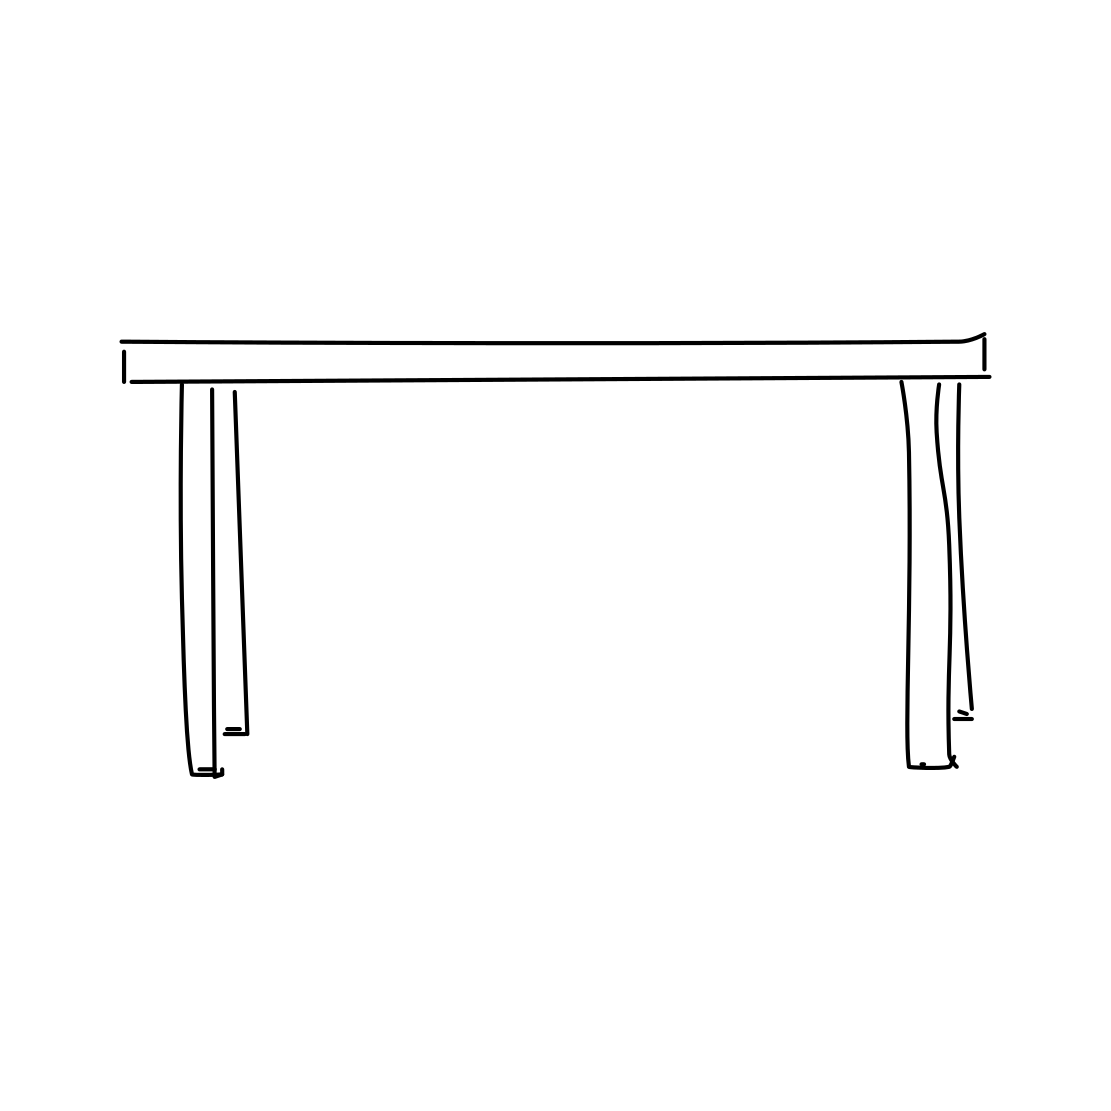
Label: table